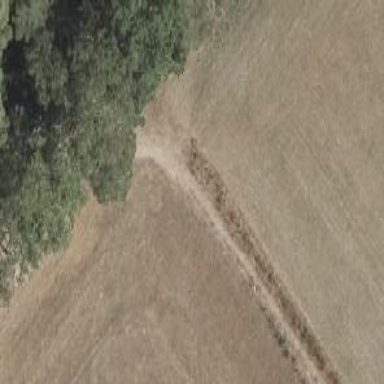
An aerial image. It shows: Earth track road.